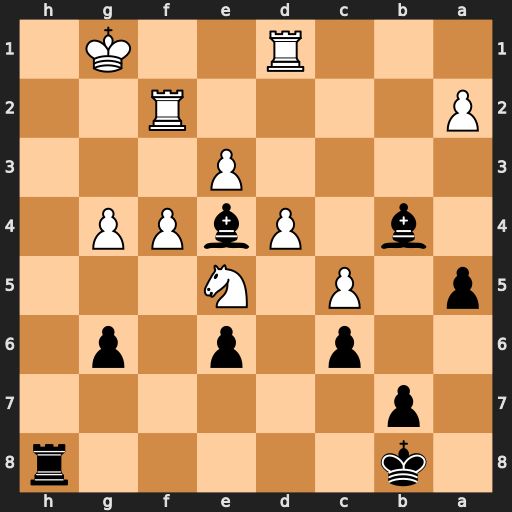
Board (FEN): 1k5r/1p6/2p1p1p1/p1P1N3/1b1PbPP1/4P3/P4R2/3R2K1
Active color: b
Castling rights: -
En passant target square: -
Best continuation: Rh1#